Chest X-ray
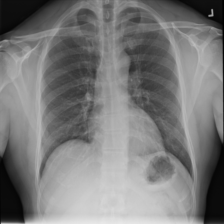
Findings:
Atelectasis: negative
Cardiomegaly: negative
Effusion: negative
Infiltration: negative
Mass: negative
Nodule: negative
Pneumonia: negative
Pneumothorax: negative
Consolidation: negative
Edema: negative
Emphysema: negative
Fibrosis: negative
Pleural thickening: negative
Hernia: negative